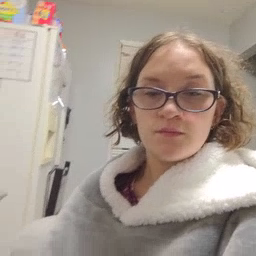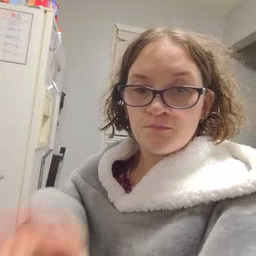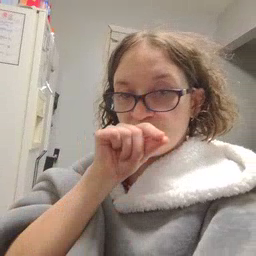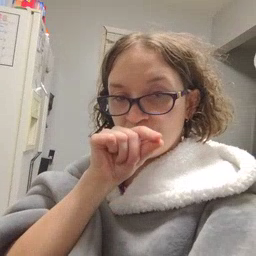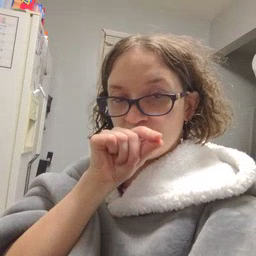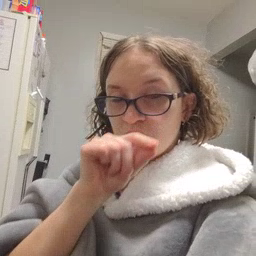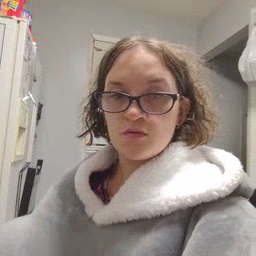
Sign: bird